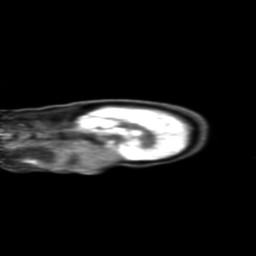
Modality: PET
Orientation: sagittal
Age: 44
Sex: male
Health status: ill